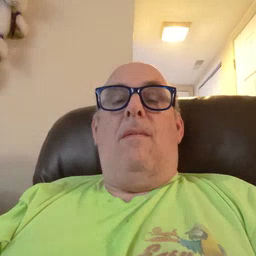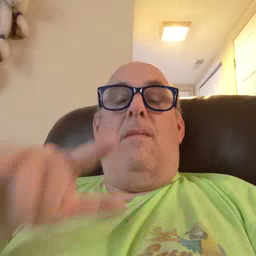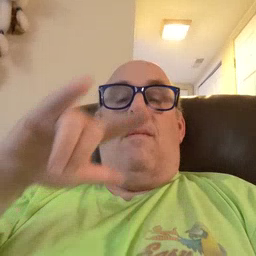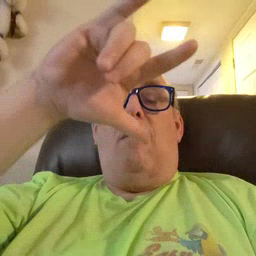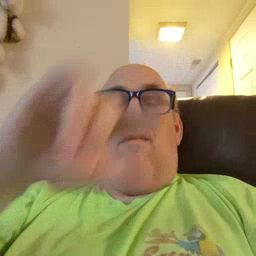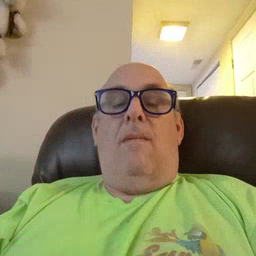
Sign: airplane